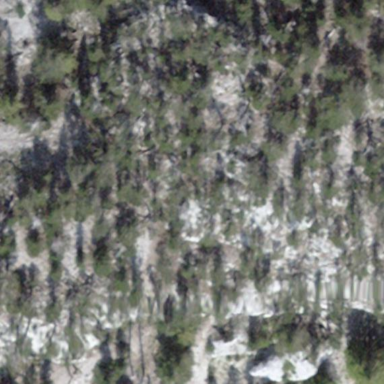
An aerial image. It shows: Landscape dominated by bare rock.